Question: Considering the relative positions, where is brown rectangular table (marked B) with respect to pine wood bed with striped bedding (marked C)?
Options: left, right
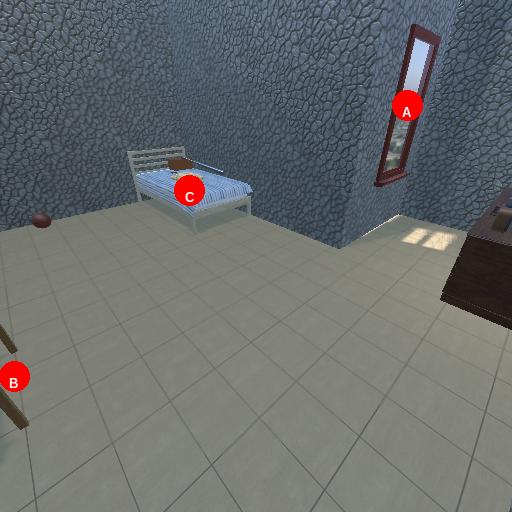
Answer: left